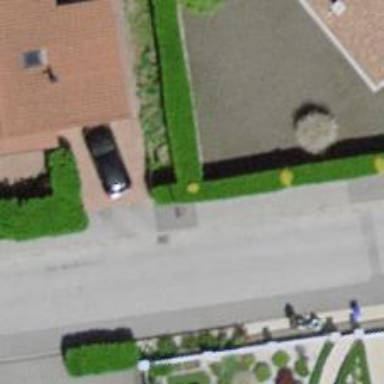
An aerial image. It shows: Hedge barrier.